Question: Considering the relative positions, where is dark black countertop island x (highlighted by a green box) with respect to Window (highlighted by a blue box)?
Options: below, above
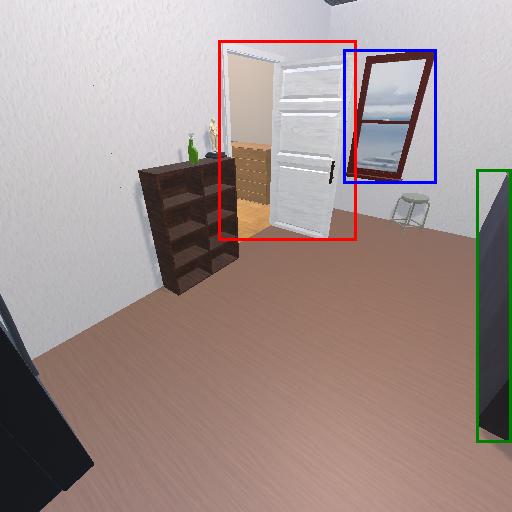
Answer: below